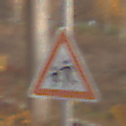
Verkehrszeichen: KinderRechts
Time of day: SunriseSunset
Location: Roofed (Suburban)
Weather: Clear
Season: NotSpecified
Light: Natural